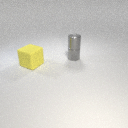
small gray metal cylinder above small gray metal cylinder